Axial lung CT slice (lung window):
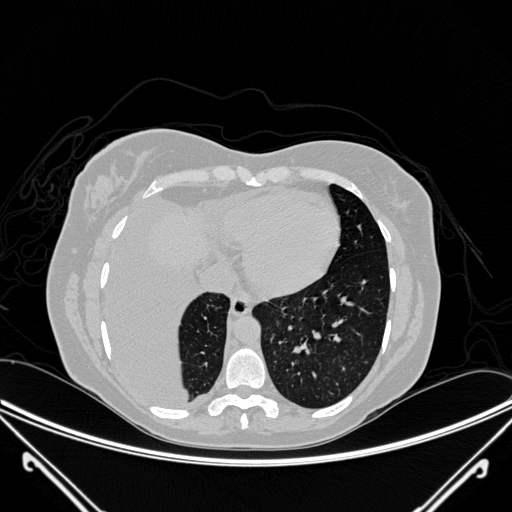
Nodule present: no